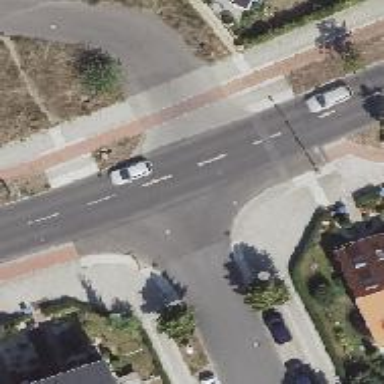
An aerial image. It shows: Road with "give way" sign.